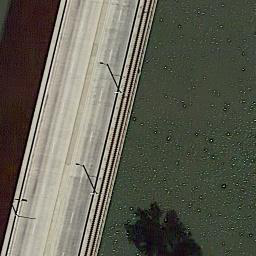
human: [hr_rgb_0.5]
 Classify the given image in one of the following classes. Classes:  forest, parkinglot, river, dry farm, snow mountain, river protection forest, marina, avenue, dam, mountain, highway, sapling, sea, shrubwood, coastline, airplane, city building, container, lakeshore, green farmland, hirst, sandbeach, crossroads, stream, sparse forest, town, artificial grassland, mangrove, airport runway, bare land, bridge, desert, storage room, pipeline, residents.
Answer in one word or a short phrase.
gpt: bridge